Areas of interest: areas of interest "Flower, Bird, Fish, and Insect Market"
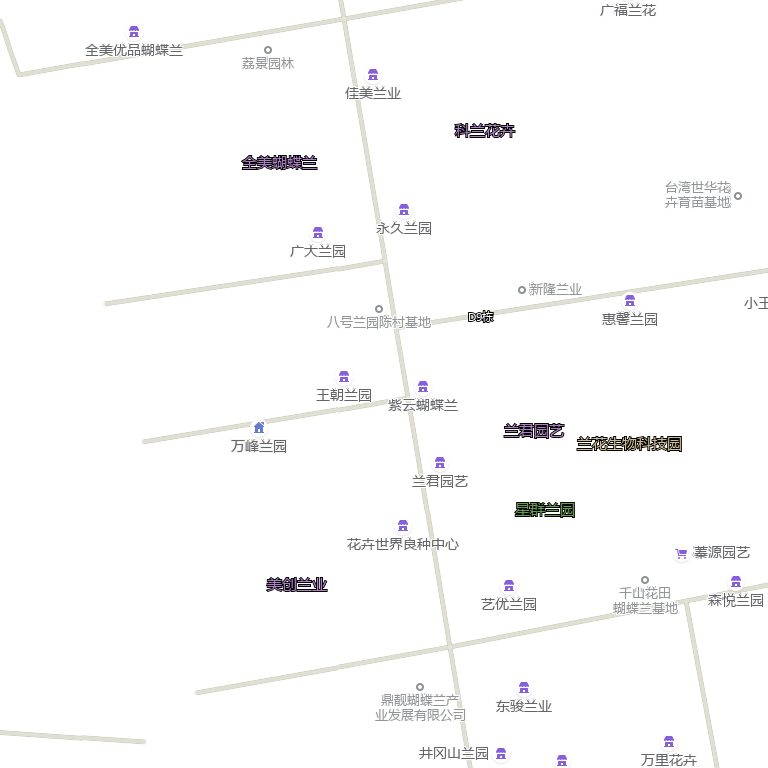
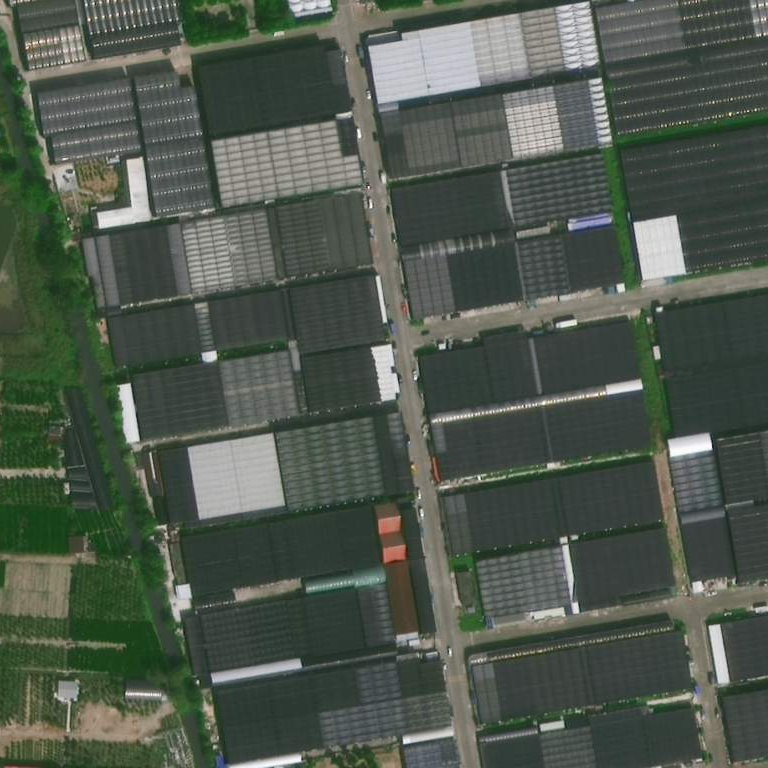